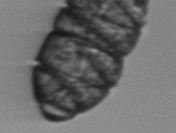
Label: Margalefidinium